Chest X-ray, PA view. Patient: 72 years old, sex F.
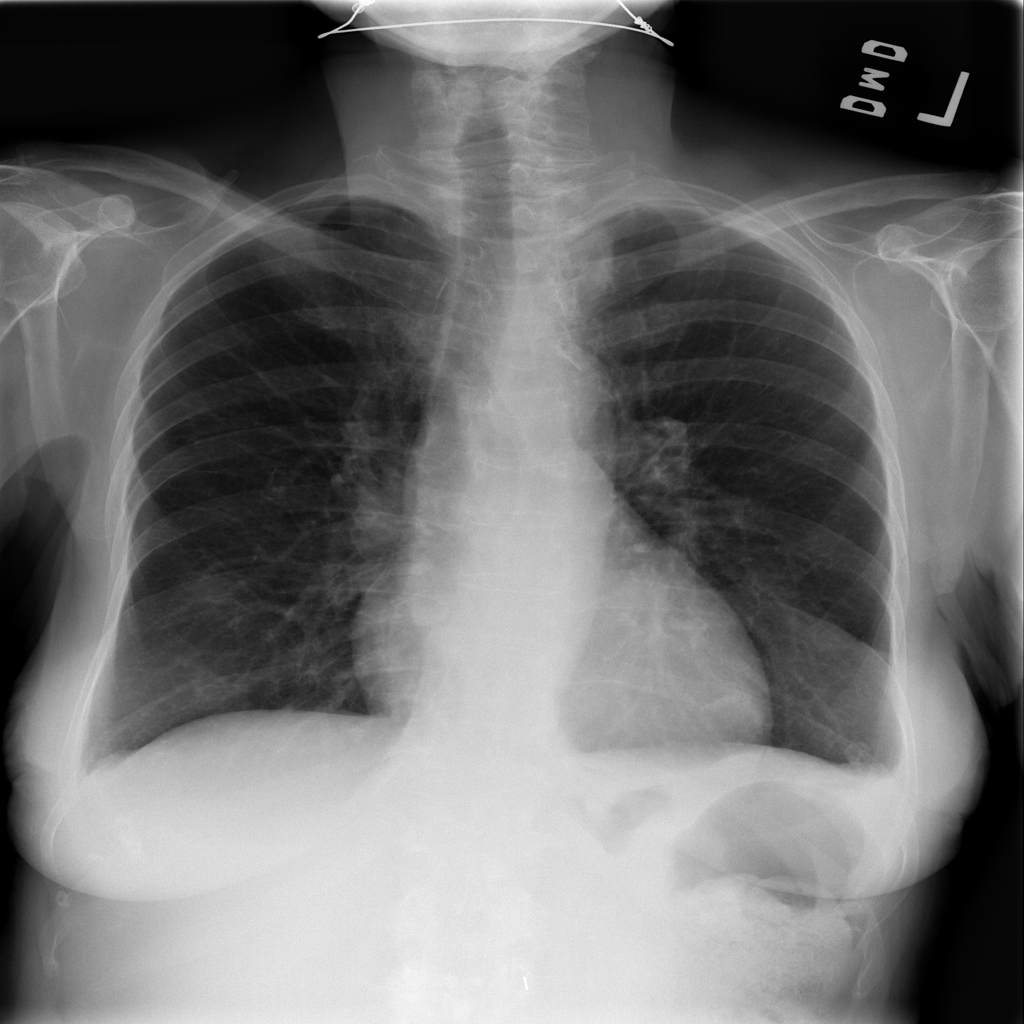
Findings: Consolidation, Infiltration